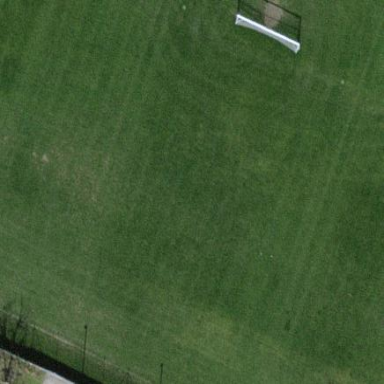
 providing space for leisure and sports activities."